Question: I want to display a text with CR and tabs (let's say the code is into a var ) into a iframe without losing the ASCII characters.
'''
<!--var shtml-->
<HEAD>
</HEAD>
<BODY style="FONT-SIZE: 12.5pt">
mmm
</BODY>
'''
My iframe
'''
<iframe rows="5" cols="60" id="tahtml">
</iframe >
'''
My JS
'''
document.getElementById('tahtml').textContent = shtml; //innerText = shtml;
'''

If I use . then the code(shtml) is interpreted in Firefox. If I use . the code(shtml) is displayed wihtout the ASCII characters. the jQuery . dose the same as .textContent.
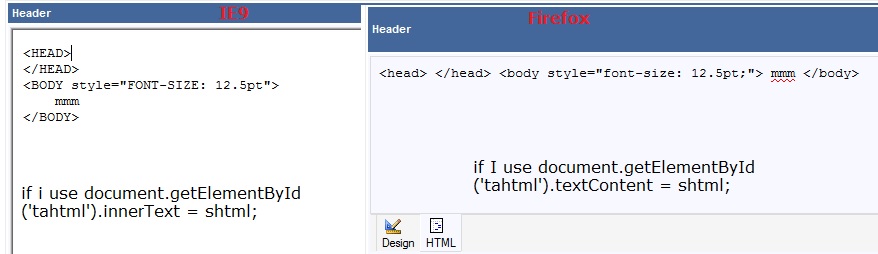
Answer: Just like an '<input>', a '<textarea>''s DOM interface (<URL> has a property, it looks like you want to set this property to 'shtml'.
'''
document.getElementById('tahtml').value = shtml;
'''
<URL>
---
For an '<iframe>' make the for the page loaded inside it 'text/plain'. This can be done by, for example, fetching an empty '.txt' or setting the to 'data:text/pain,'. Then you can do the following
'''
// don't collapse whitespace, only needed to be done once
ifrmDoc.documentElement.style.whiteSpace = 'pre';
// set text
ifrmDoc.documentElement.innerHTML = shtml;
'''
Where
'''
var ifrm = document.getElementById('tahtml'),
ifrmDoc = ifrm.contentDocument || ifrm.contentWindow.document;
'''
Of course, you could also do it by
- 'ifrm.src = 'data:text/pain,' + window.encodeURIComponent(shtml);'- 'ifrmDoc.body.appendChild(ifrmDoc.createTextNode(shtml))''whiteSpace: pre;'- '<textarea>''<pre>''<iframe>''shtml'